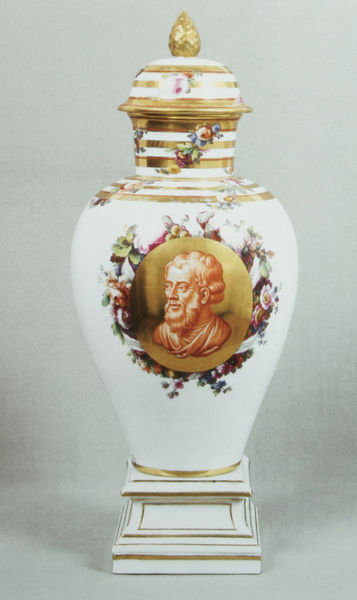
Titel: Deckelvase mit Porträt eines antiken Philosophen
Künstler: Königliche Porzellanmanufaktur Berlin
Standort: St. Petersburg
Institution: Schloss Pawlowsk
Schlagwörter: kopf, mann, schatten, weiß, grün, blume, blumen, braun, bunt, frisur, grau, haar, licht, mund, nase, ohr, orange, profil, blüte, blüten, rosen, rot, ornament, alt, bart, augen, barock, falten, gesicht, rahmen, sockel, vollbart, bild, bildnis, hals, portrait, porträt, gold, haare, decke, klassizismus, blatt, girlande, person, pflanze, pflanzen, schleifen, locken, potrait, rosa, schulter, kreis, oval, rund, runf, amphore, ranken, vase, perücke, blumenvase, lila, violett, rand, ornate, red, white, face, gilded, green, hair, nose, old, robe, yellow, büste, glanz, dekor, floral, verzierung, gestreift, streifen, flowers, pattern, faltenwurf, plinthe, edel, fein, bemalt, foto, fotografie, griff, deckel, gefäß, fuss, dose, medaillon, porzellan, vergoldet, kreise, herrscher, kranz, ranke, photo, verziert, römer, knauf, profile, goldschmuck, halbprofil, flower, farbfoto, antik, greek, man, roman, stone, toga, ear, head, death, heiliger, eyes, planzen, blumenschmuck, pinie, pokal, bänder, goldrand, porzelan, vegetabil, bemalung, bust, erinnerung, gilt, purple, mouth, band, grieche, objekt, beard, urne, verzierungen, curls, ränder, goldgrund, sculpture, statue, zapfen, dead, deckelvase, marble, roses, urn, klassizistisch, verziehrung, human, leaves, wreath, antique, zirbelnuss, italian, kreid, art, ears, english, circle, behältnis, ceramic, rose, top, leaf, stripes, overlay, eichel, stripe, blumendekor, china, pottery, bemal, ornamental, umkränzt, pedestal, round, pinienzapfen, jug, meisen, meisener porzellan, ntike, ovsl, container, porcelain, vine, ring, base, sepia, point, zirbel, prunkvase, game, ocken, nas4e, ceramics, thing, ash, ashes, enamel, jar, wizirbel, brows, ranks, object, facial hair, lid, gold leaf, intricate, rim, masterpiece, porcelein, porcelin, embellishment, gold rim, decoratie, eva carneiro, wilver, gold bands, rimmed, hand-painted, portrait vessel, burry, toss, viereckiger sockel, ananasgriff, hyppocratus, footed, chia, 꽃, 그림, 자기, 장식품, 도자기, 병, 멋진도자기, 화려함, 조각상그림, 예쁜장식품, 하얀도자기, 정물화, geschmückt schmuckobjekt, symetrie gold prächtig prunkvoll